高一 · 立体几何学
已知正方体 $A B C D-A_{1} B_{1} C_{1} D_{1}$ 的棱长为 2 , 点 $P$ 在线段 $C B_{1}$ 上, 且 $B_{1} P=2 P C$, 平面 $\alpha$ 经过点 $A, P, C_{1}$, 则正方体 $A B C D-A_{1} B_{1} C_{1} D_{1}$ 被平面 $\alpha$ 截得的截面面积为 $\quad$ )

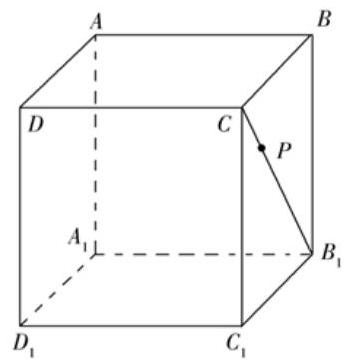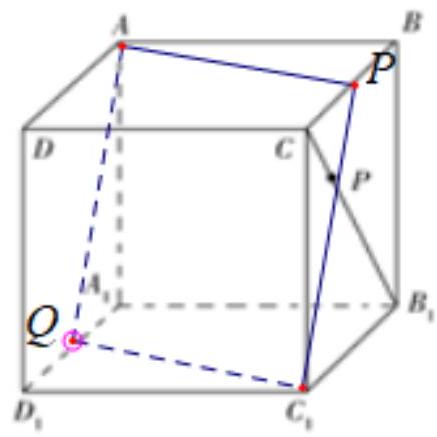
$3 \sqrt{6}$
B. $2 \sqrt{6}$
C. 5
D. $\frac{5 \sqrt{3}}{4}$
答案: B
解析: 【分析】

先根据平面的基本性质确定平面, 然后利用面面平行的性质定理, 得到截面的形状再求解.

【详解】

如图所示:

$A, P, C_{1}$ 确定一个平面 $\alpha$,

因为平面 $A A_{1} D D_{1} / /$ 平面 $B B_{1} C C_{1}$,

所以 $A Q / / P C_{1}$, 同理 $A P / / Q C_{1}$,

所以四边形 $A P C_{1} Q$ 是平行四边形.

即正方体被平面截的截面.

因为 $B_{1} P=2 P C$,

所以 $C_{1} B_{1}=2 P C$,

即 $P C=P B=1$

所以 $A P=P C_{1}=\sqrt{5}, A C_{1}=2 \sqrt{3}$
由余弦定理得: $\cos \angle A P C_{1}=\frac{A P^{2}+P C_{1}^{2}-A C_{1}^{2}}{2 A P \times P C_{1}}=\frac{1}{5}$

所以 $\sin \angle A P C_{1}=\frac{2 \sqrt{6}}{5}$

所以 $S_{\text {四边形 }} A P Q C_{1}=2 \times \frac{1}{2} A P \times P C_{1} \times \sin \angle A P C_{1}=2 \sqrt{6}$

故选: B

【点睛】

本题主要考查平面的基本性质, 面面平行的性质定理及截面面积的求法, 还考查了空间想象和运算求解的能力, 属于中档题.